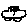
Label: car